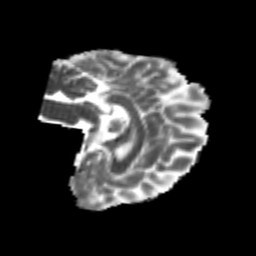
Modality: MD
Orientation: sagittal
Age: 20
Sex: female
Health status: healthy
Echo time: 0.074 s